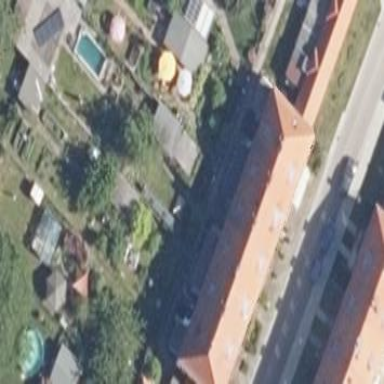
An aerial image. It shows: Residential building with hipped red roof.